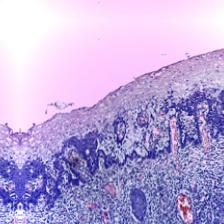
Diagnosis: Normal